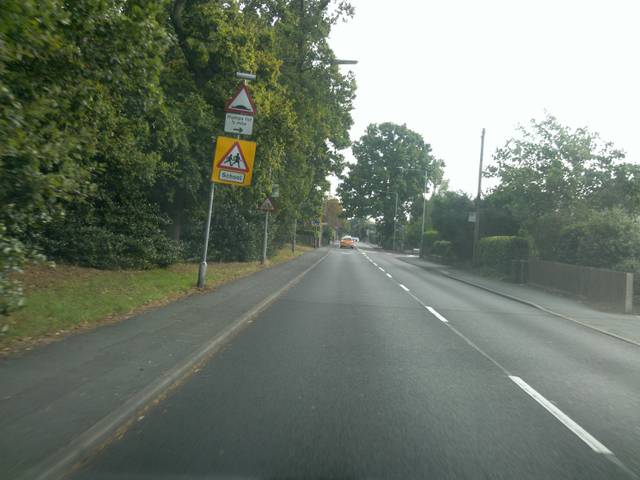
Region: United Kingdom
Coordinates: 51.885, 0.8539